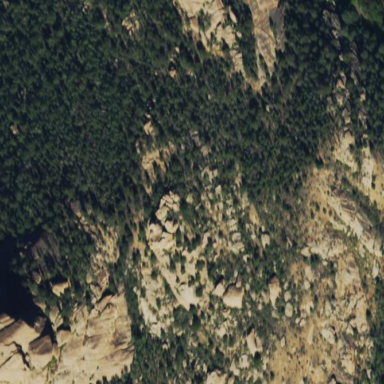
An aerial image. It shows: Landscape of bare rock.